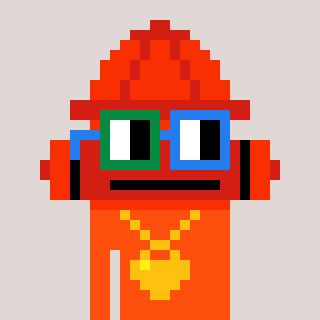
a pixel art character with square green and blue glasses, a fire hydrant-shaped head and a orange-colored body on a warm background